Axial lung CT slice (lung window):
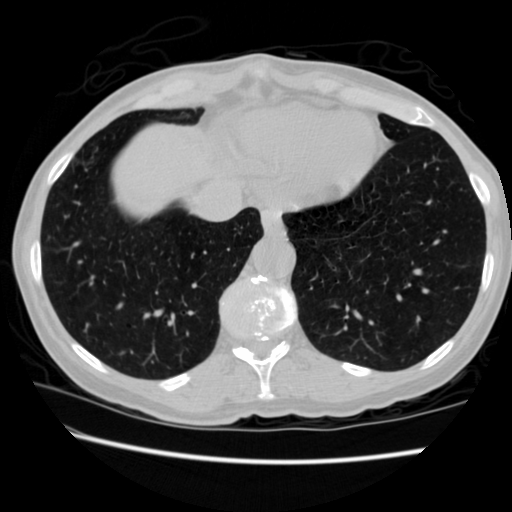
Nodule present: no